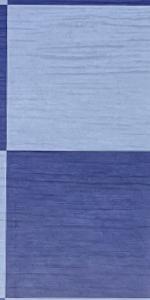
Label: Empty